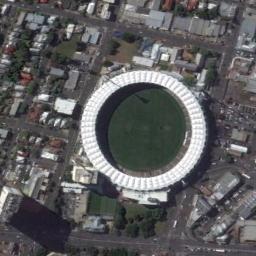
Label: stadium